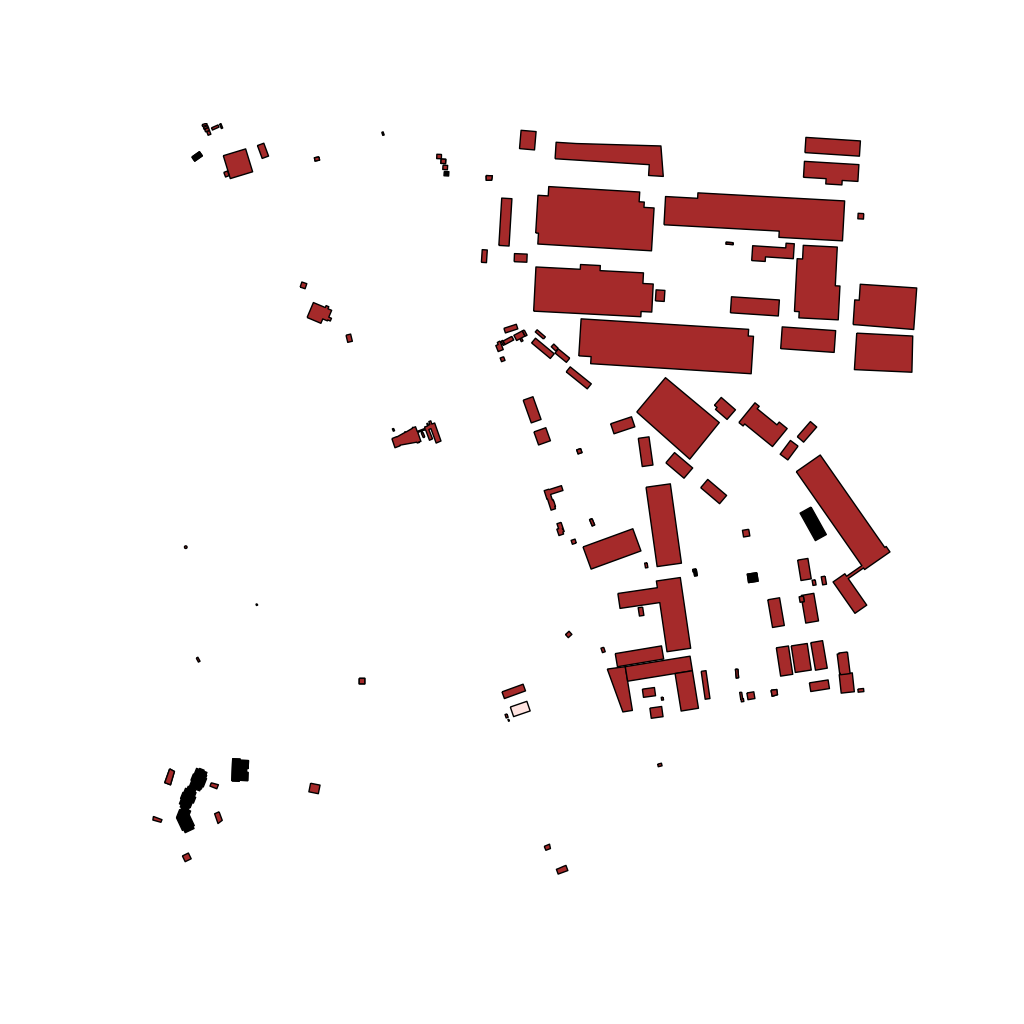
Tags: overhead vector_map, industrial, recreation, residential, special, modern, high_rise, individual_rise, low_rise, density_1, Building, Facility, Gas, 1.0 km²